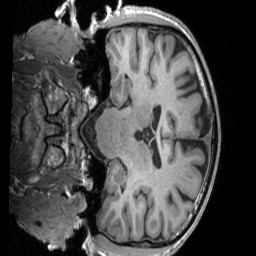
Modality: T1w
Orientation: coronal
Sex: male
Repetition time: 1.95 s
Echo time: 0.026 s